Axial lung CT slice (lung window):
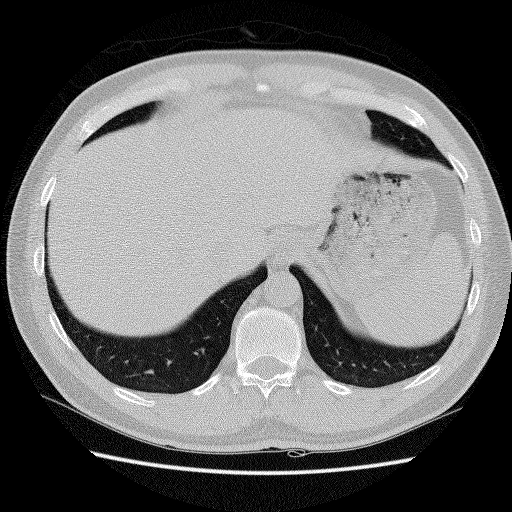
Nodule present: no